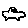
Label: car